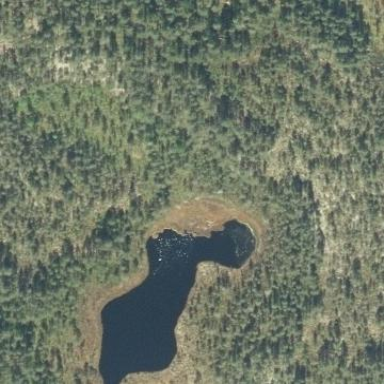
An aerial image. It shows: Serene lake.